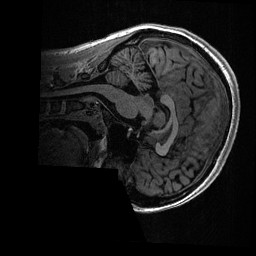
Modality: T1w
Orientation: sagittal
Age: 18
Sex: female
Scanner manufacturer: ge
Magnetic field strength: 3 T
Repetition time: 0.006952 s
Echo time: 0.00292 s